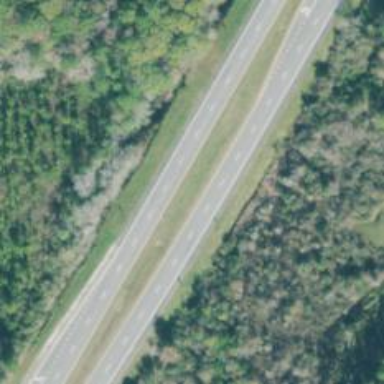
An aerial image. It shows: Asphalt trunk highway which is also expressway.